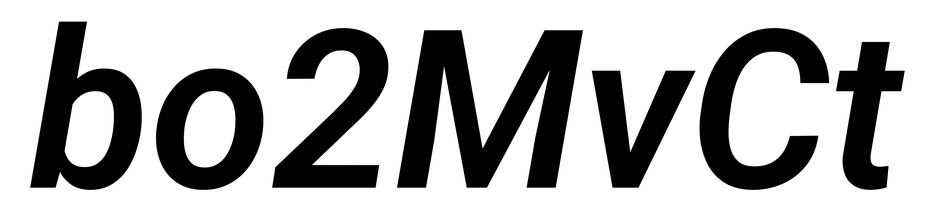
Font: Roboto-Italic_SemiBold_Italic